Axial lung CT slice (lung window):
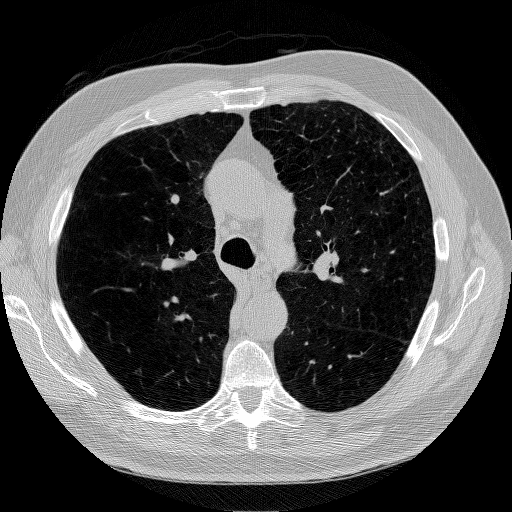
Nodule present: no